Question: Since our former data model is not very correct, the Slow queries panel shows that there are some queries which are performing slowly.

As I am planing to redesign the data model, I want to clear out the old information displayed in this panel, so I can see only information about my new data model. However, I do not know where OpsCenter is reading this data from.
My idea is that if this information is stored in a table or file, I can truncate or delete them. Or am I totally wrong with that assumption and this could be done by a configuration file modification or something similar instead?
OpsCenter Version: 6.0.3
Cassandra Version: 2.1.15.1423
DataStax Enterprise Version: 4.8.10
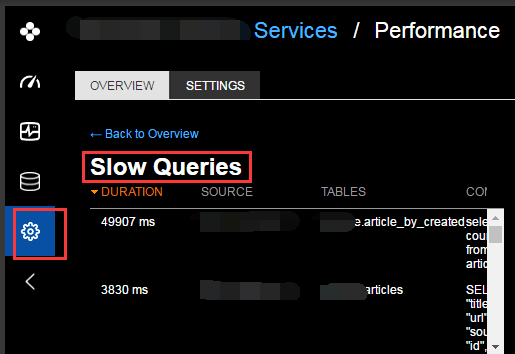
Answer: It 'dse_perf.node_slow_log'. Each node will track new events in the log as they occur, and store their top X. When viewing it in UI it gets the top X from each node and merges them. To "reset" you can truncate the log and restart the datastax agents to clear its current top X. There is a feature to reset for you in future but in 6.0.3 its a little difficult.